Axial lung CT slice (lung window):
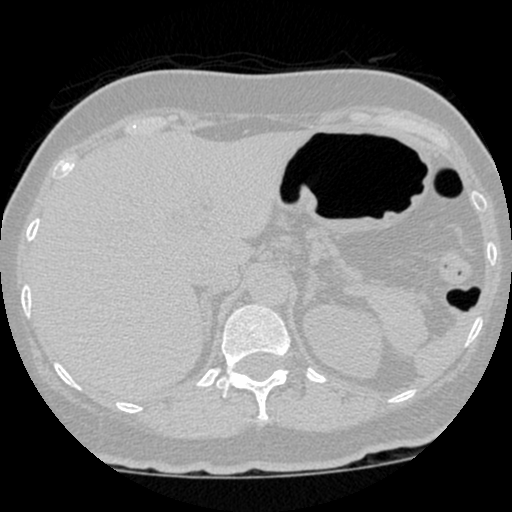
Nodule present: no